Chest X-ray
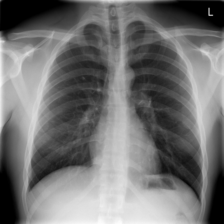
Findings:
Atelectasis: negative
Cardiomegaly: negative
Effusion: negative
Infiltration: negative
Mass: negative
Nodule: negative
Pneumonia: negative
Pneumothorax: negative
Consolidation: negative
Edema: negative
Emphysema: negative
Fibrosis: negative
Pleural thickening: negative
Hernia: negative